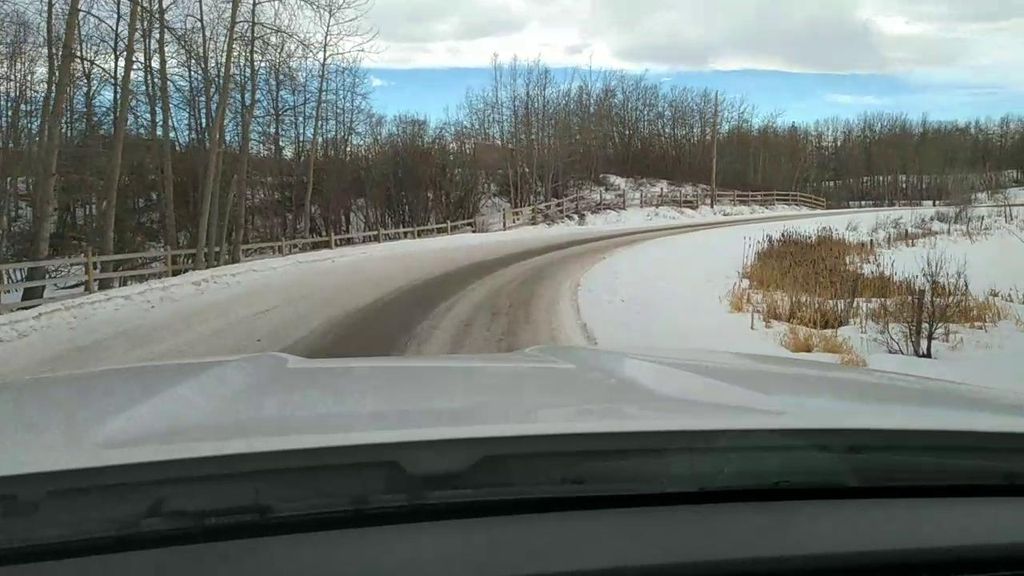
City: calgary